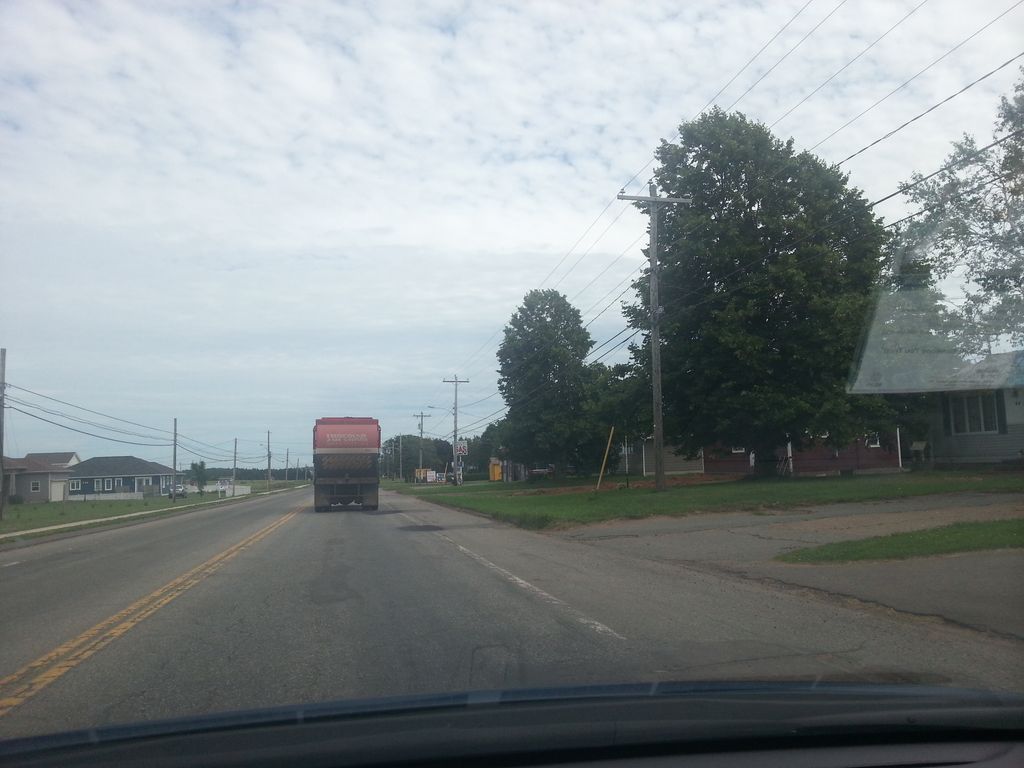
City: charlottetown